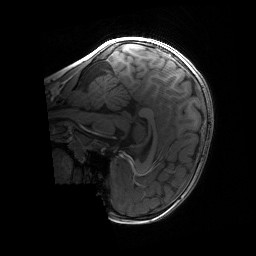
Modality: T1w
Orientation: sagittal
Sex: male
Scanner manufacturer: siemens
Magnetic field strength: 3 T
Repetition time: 1.9 s
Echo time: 0.00243 s